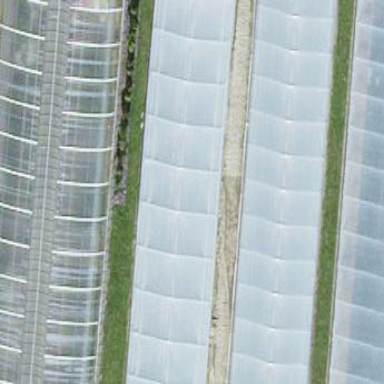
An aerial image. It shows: Greenhouse.